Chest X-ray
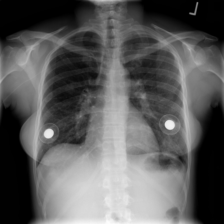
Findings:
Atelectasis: negative
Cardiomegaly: negative
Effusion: negative
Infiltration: negative
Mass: negative
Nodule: negative
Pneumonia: negative
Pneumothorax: negative
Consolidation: negative
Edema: negative
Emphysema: negative
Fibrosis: negative
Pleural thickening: negative
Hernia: negative